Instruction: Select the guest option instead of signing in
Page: checkout
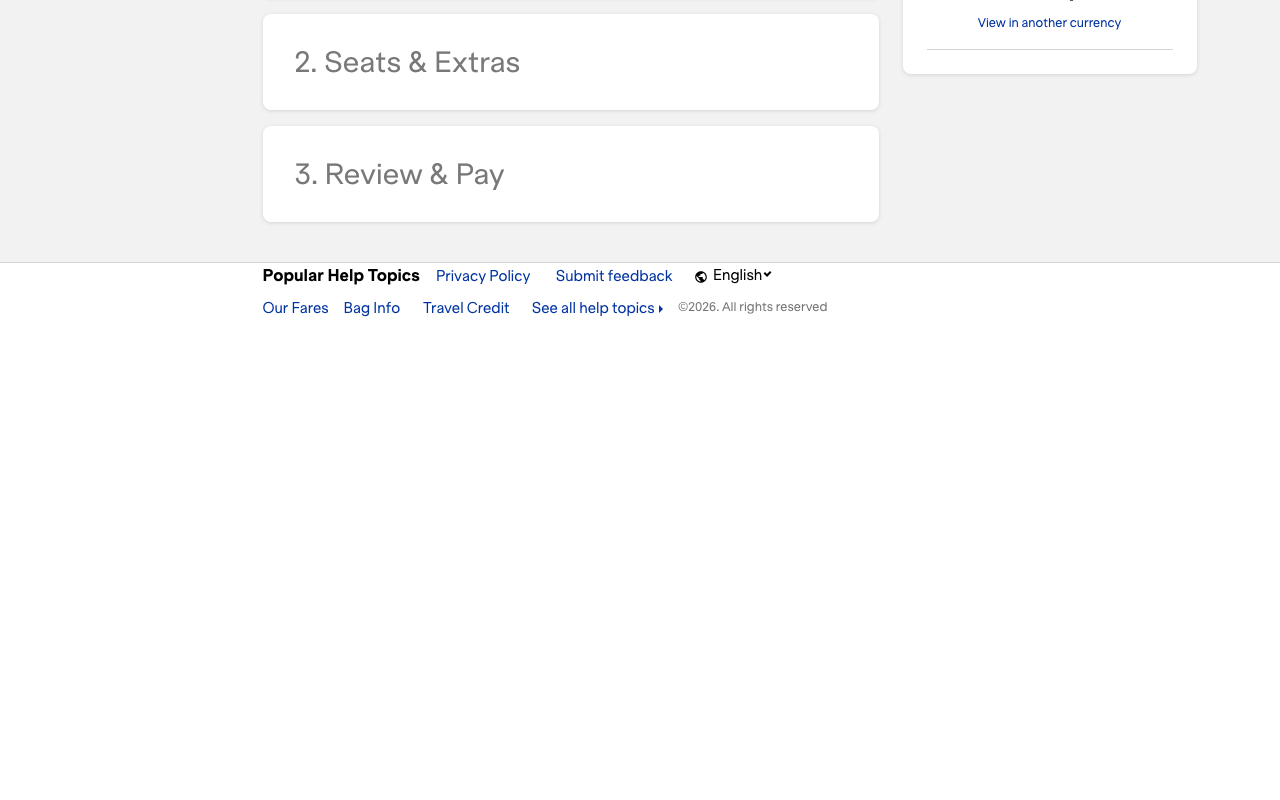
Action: click